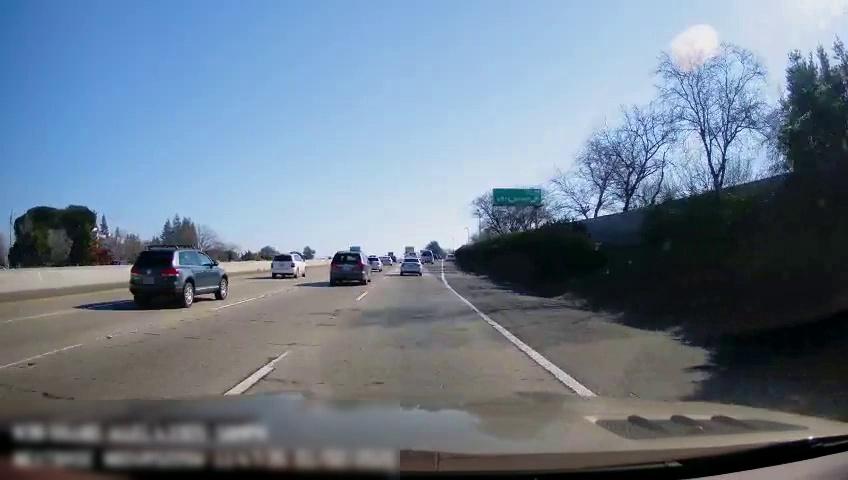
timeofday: Day
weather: Sunny
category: Drivable Space
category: Vehicles | SUV
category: Vehicles | Car
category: Vehicles | SUV
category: Vehicles | Car
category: Vehicles | SUV
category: Vehicles | SUV
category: Vehicles | Van
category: Vehicles | Car
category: Vehicles | Truck
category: Lanes | Alternate Lane
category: Lanes | Alternate Lane
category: Lanes | Alternate Lane
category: Lanes | Current Lane
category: Traffic | Signs